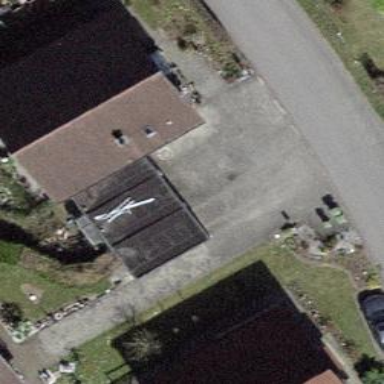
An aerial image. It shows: Garage building.